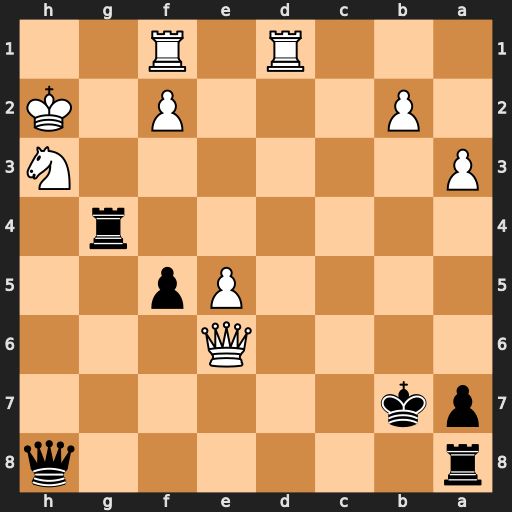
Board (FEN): r6q/pk6/4Q3/4Pp2/6r1/P6N/1P3P1K/3R1R2
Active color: b
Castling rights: -
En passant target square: -
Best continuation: Qxh3+ Kxh3 Rh8+ Qh6 Rxh6#